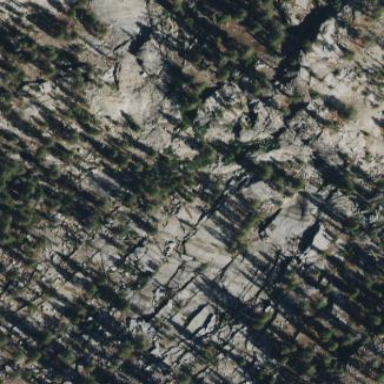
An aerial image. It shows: Landscape dominated by bare rock.